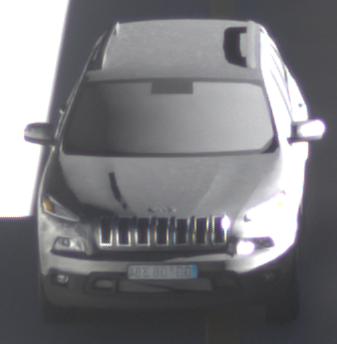
Make: Jeep
Model: Cherokee 3.2 V6 Pentastar
Detailed model: Cherokee (KL)
Model produced from: 2014/07
Model produced until: 2015/07
Doors: 5
Color: gray
Road condition: dry road
Daytime: sunrise or sunset
Contrast: high contrast